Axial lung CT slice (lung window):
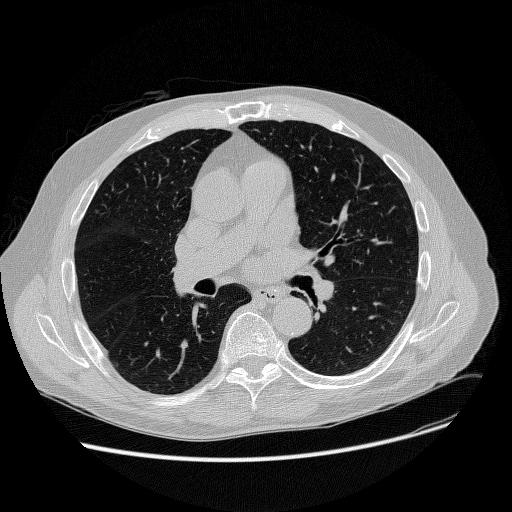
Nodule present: no